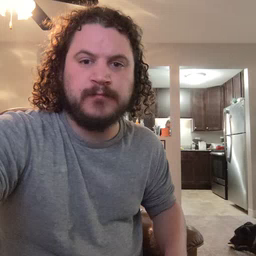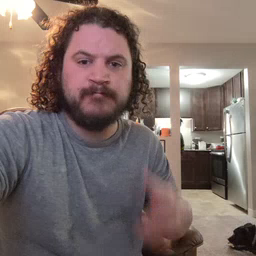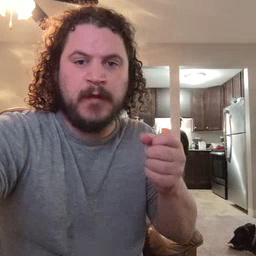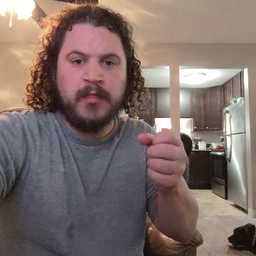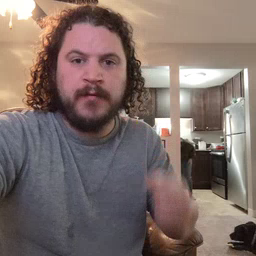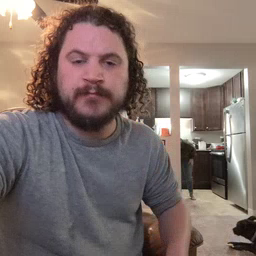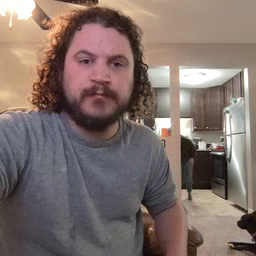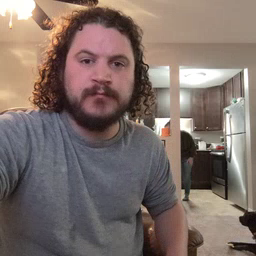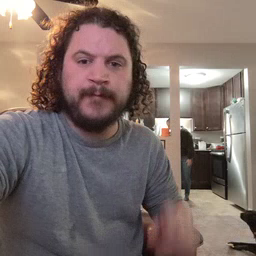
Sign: milk